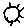
Label: sun